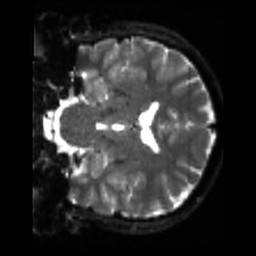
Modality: sbref
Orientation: coronal
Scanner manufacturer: siemens
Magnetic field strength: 3 T
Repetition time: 4 s
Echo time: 0.0594 s